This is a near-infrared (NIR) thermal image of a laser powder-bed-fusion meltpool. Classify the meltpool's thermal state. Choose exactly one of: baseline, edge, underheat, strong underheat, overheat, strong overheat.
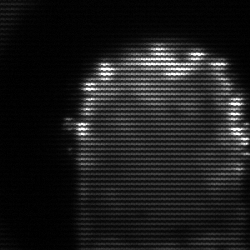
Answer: baseline